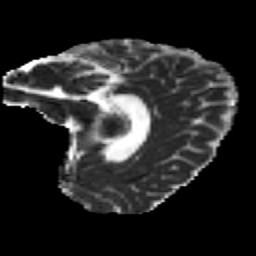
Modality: MD
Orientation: sagittal
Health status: healthy
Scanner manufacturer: philips
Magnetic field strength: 3 T
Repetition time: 9.75 s
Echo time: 0.092 s